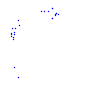
Particle: kaon